Question: I'm trying to customize a relative layout during onCreate() and am having problems because ImageView's getWidth() and getHeight() properties return zero. Several threads here say that this is because the layout hasn't been drawn yet, so it is too early to know the actual image dimensions.
At what point in the lifecycle should I be doing this?
This is what I'm trying to accomplish, without hard-coding the image width:

Here's the app's layout:
'''
<?xml version="1.0" encoding="utf-8"?>
<RelativeLayout xmlns:android="http://schemas.android.com/apk/res/android"
xmlns:tools="http://schemas.android.com/tools"
android:layout_width="match_parent"
android:layout_height="match_parent"
tools:context=".MainActivity"
android:background="#44000000"
>
<RelativeLayout
android:id="@+id/bannerAdLayout"
android:layout_width="match_parent"
android:layout_height="wrap_content"
android:layout_alignParentBottom="true"
android:layout_marginBottom="60dip"
android:orientation="horizontal"
android:clickable="true"
android:background="#<PHONE>"
>
<LinearLayout android:id="@+id/bannerAdActionButtonLayout"
android:orientation="vertical"
android:layout_width="match_parent"
android:layout_height="wrap_content"
android:layout_alignParentLeft="true"
android:background="#ff00ff00"
>
<!-- NOTE: image's left margin set at run-time -->
<ImageView android:id="@+id/bannerAdThumbnail"
android:contentDescription=""
android:layout_width="wrap_content"
android:layout_height="wrap_content"
android:src="@drawable/ic_launcher"
/>
</LinearLayout>
<!-- NOTE: layout's left margin set to 50% of screen width at run-time -->
<LinearLayout android:id="@+id/bannerAdTextLayout"
android:orientation="vertical"
android:layout_width="match_parent"
android:layout_height="wrap_content"
android:layout_alignParentLeft="true"
android:background="#ffffffff"
>
<TextView android:id="@+id/bannerAdInstructions"
android:layout_width="match_parent"
android:layout_height="wrap_content"
android:gravity="left"
android:text="First line of text"
/>
<TextView android:id="@+id/bannerAdTitle"
android:layout_width="match_parent"
android:layout_height="wrap_content"
android:gravity="left"
android:text="Second line of text"
/>
</LinearLayout>
</RelativeLayout>
</RelativeLayout>
'''
And code from onCreate() to customize the layout and set the imageview's left margin so that it is positioned to the left of center:
'''
private Context mThisActivityContext = null;
private Resources mResources = null;
private ImageView mBannerAdImage = null;
private TextView mBannerAdLabel = null;
private TextView mBannerAdOffer = null;
private RelativeLayout mBannerAdLayout = null;
int mBannerAdImageWidth = 48; // set a default width
// Screen dimensions
private int mScreenHeight;
private int mScreenWidth;
@Override
protected void onCreate(Bundle savedInstanceState) {
super.onCreate(savedInstanceState);
setContentView(R.layout.activity_main);
mThisActivityContext = MainActivity.this;
mResources = mThisActivityContext.getResources();
setContentView(R.layout.activity_main);
setRequestedOrientation(ActivityInfo.SCREEN_ORIENTATION_PORTRAIT);
// get screen dimensions
mScreenHeight = mThisActivityContext.getResources().getDisplayMetrics().heightPixels;
mScreenWidth = mThisActivityContext.getResources().getDisplayMetrics().widthPixels;
Log.w(TAG, String.format("Device screen dimensions are: %d w x %d h", mScreenWidth, mScreenHeight));
// get the banner ad layout
mBannerAdLayout = (RelativeLayout)findViewById(R.id.bannerAdLayout);
// get the image to use for the banner ad
mBannerAdImage = (ImageView)findViewById(R.id.bannerAdThumbnail);
GetImageFromAsset(mResources, mBannerAdImage, "ic_launcher");
Log.w(TAG, String.format("Image ic_launcher dimensions are %d W x %d H", mBannerAdImage.getWidth(), mBannerAdImage.getHeight()));
// get the banner ad TextView controls
mBannerAdLabel = ((TextView)findViewById(R.id.bannerAdInstructions));
mBannerAdOffer = ((TextView)findViewById(R.id.bannerAdTitle));
// initialize the banner ad layout
initBannerAdLayout();
}
// set an image's bitmap from the specified asset
private void GetImageFromAsset(Resources res, ImageView image, String assetName) {
try {
int drawableId = res.getIdentifier(assetName, "drawable", "com.example.animationtest");
Bitmap bMap = BitmapFactory.decodeResource(res, drawableId);
image.setImageBitmap(bMap);
if (image.getWidth() > 0) {
mBannerAdImageWidth = image.getWidth();
}
}
catch (Exception e) {
Log.e(TAG, "Failure to get drawable id for " + assetName, e);
}
}
// initialize the Banner Ad layout based on the screen dimensions
private void initBannerAdLayout() {
// reset the background color
mBannerAdLayout.setBackgroundColor(Color.TRANSPARENT);
// use margin layout parameters to set the position of the action button within its LinearLayout
int marginLeft = (int)(mScreenWidth * 0.5) - mBannerAdImageWidth;
MarginLayoutParams params = (MarginLayoutParams)mBannerAdImage.getLayoutParams();
params.setMargins(marginLeft, 0, 0, 0);
mBannerAdImage.setLayoutParams(params);
Log.w(TAG, String.format("Image left margin is %d, image width is %d", marginLeft, mBannerAdImage.getWidth())); // xxx
// use margin layout parameters to set the position of the inner text LinearLayout
LinearLayout bannerAdTextLayout = (LinearLayout)findViewById(R.id.bannerAdTextLayout);
marginLeft = (int)(mScreenWidth * 0.5);
params = (MarginLayoutParams)bannerAdTextLayout.getLayoutParams();
params.setMargins(marginLeft, 0, 0, 0);
bannerAdTextLayout.setLayoutParams(params);
Log.w(TAG, String.format("Text layout left margin is %d", marginLeft));
mBannerAdLayout.invalidate();
}
'''
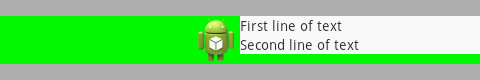
Answer: Create a bitmap from the drawable resource.
'''
Bitmap bitmap = BitmapFactory.decodeResource(getResources(), R.drawable.ic_launcher);
'''
Once you have the bitmap, you can get the image dimensions through bitmap.getWidth() & bitmap.getHeight().